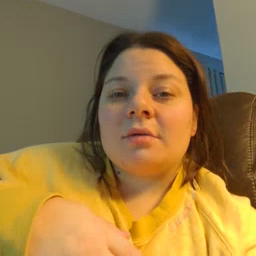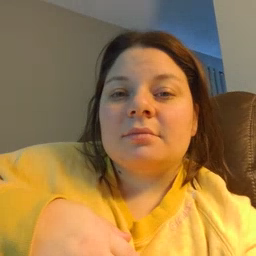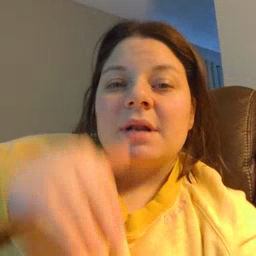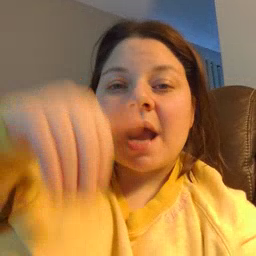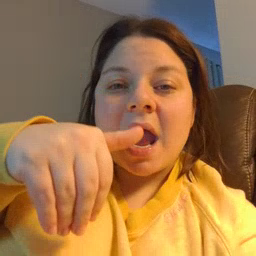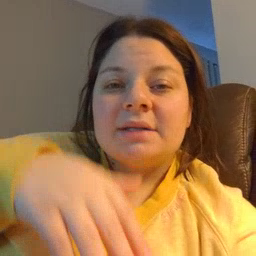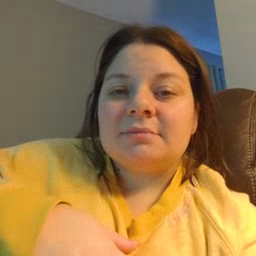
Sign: night